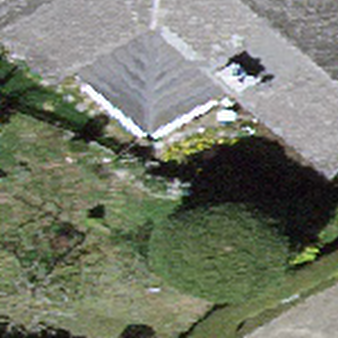
Label: other